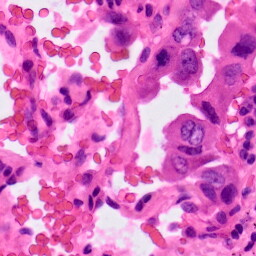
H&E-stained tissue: Lung